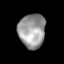
Tissue: lung
Cell type: Epithelial cells
Senescence score: 0.2266
Nuclear area (px): 899
Mean DAPI intensity: 154.171